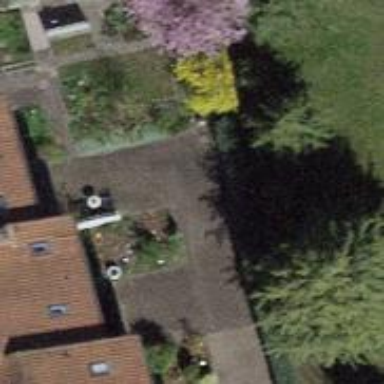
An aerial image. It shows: Driveway made of paving stones.